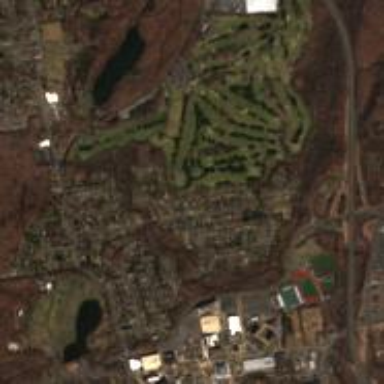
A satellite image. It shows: Golf course.